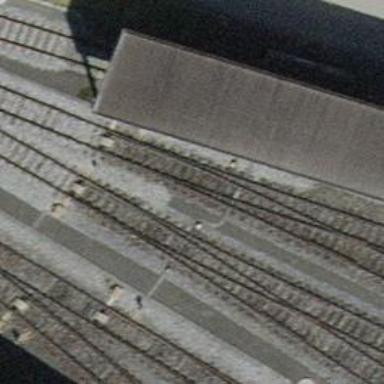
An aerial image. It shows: Railway yard with one track in service.